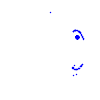
Particle: electron